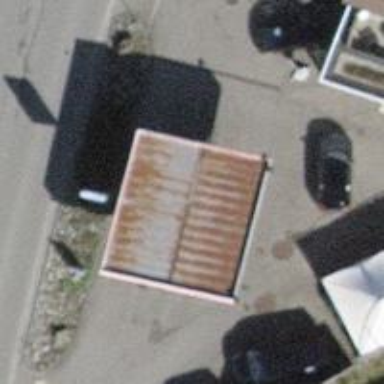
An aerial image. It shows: Fuel station.